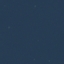
Land use / land cover: SeaLake